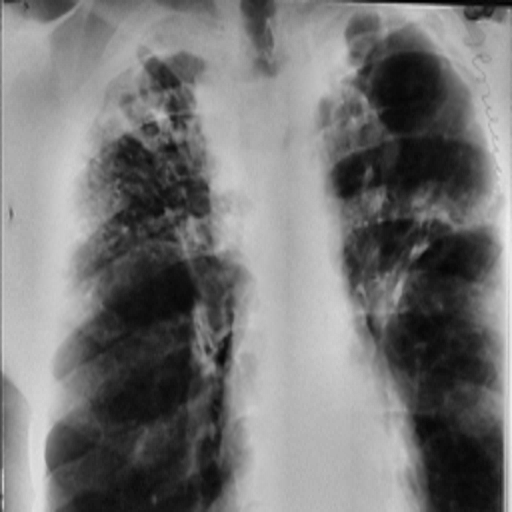
Finding: TUBERCULOSIS